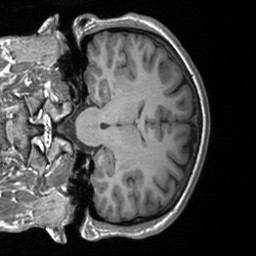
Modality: T1w
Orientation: coronal
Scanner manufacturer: siemens
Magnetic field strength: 3 T
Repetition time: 1.9 s
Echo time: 0.00226 s